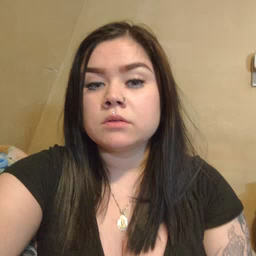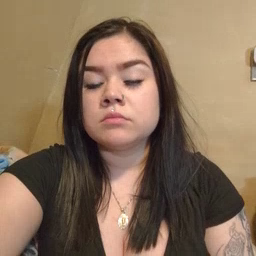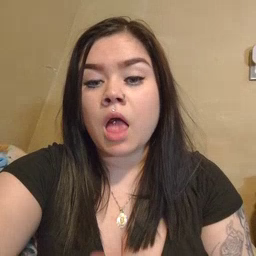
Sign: tongue